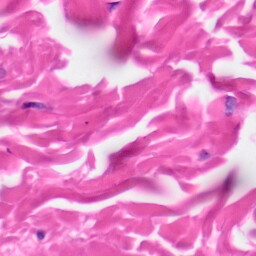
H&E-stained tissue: Skin